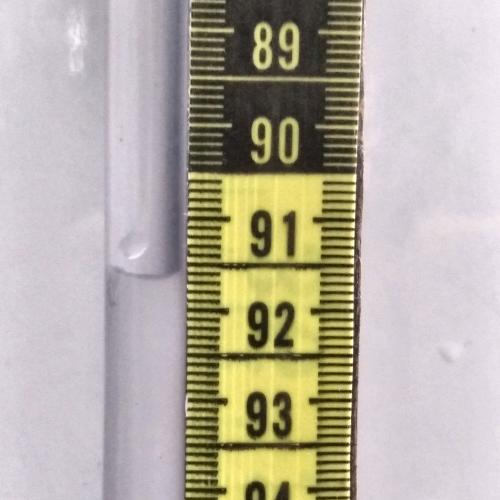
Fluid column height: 91.6 cm